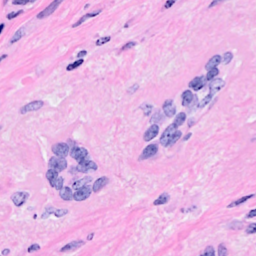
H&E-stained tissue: Breast